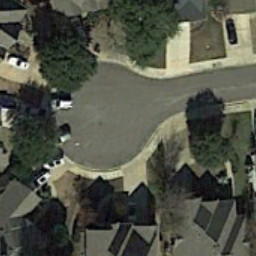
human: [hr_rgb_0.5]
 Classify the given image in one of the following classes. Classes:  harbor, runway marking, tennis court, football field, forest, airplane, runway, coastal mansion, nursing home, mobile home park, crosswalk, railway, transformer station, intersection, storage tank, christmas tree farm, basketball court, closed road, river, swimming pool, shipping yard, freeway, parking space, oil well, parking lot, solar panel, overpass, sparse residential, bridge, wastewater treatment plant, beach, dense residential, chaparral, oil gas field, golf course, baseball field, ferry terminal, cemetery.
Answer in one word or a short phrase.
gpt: closed road